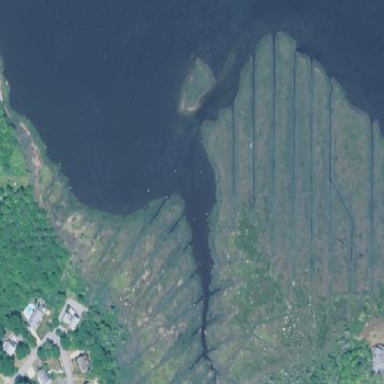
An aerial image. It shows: Saltmarsh wetland.